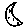
Label: moon